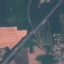
Land use / land cover class: Highway